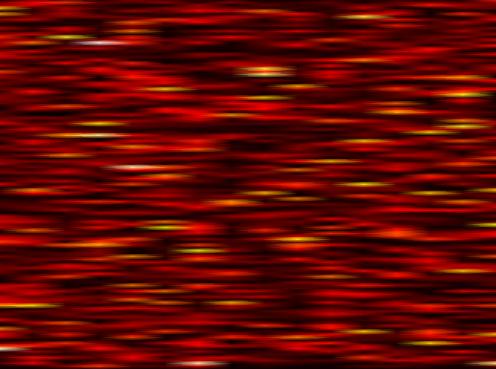
Label: WOLA